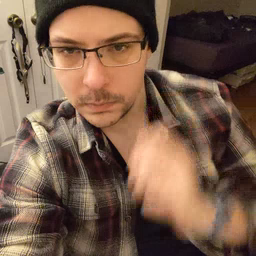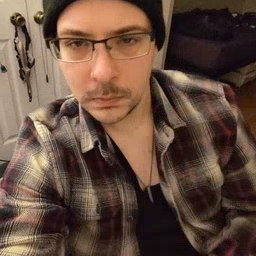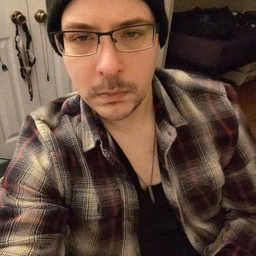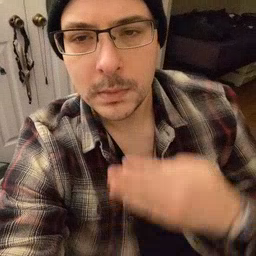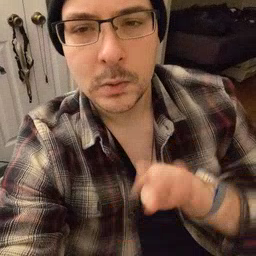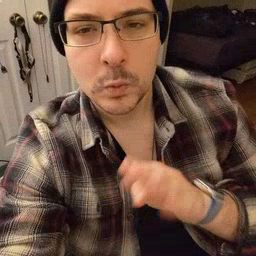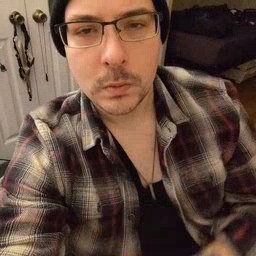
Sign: into